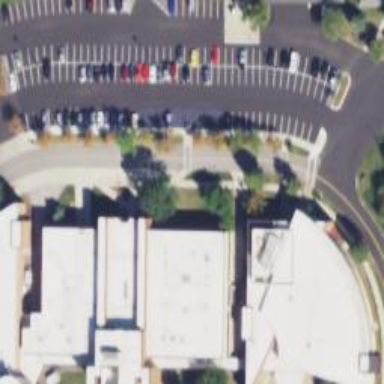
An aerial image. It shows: College building.